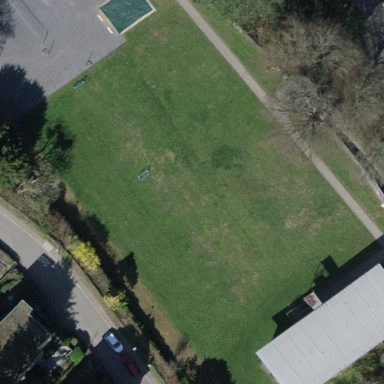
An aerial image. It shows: Multi-sport pitch with grass surface for leisure land activities.